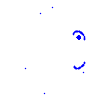
Particle: electron